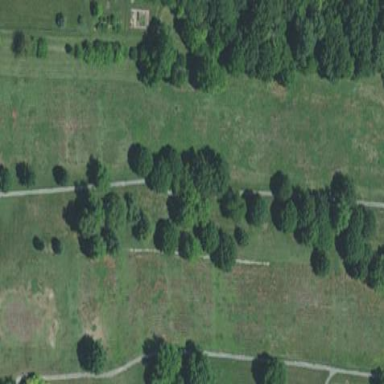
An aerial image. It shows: Grassy area designated as golf fairway.